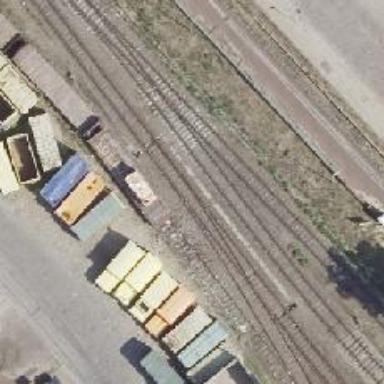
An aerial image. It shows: Railway switch.